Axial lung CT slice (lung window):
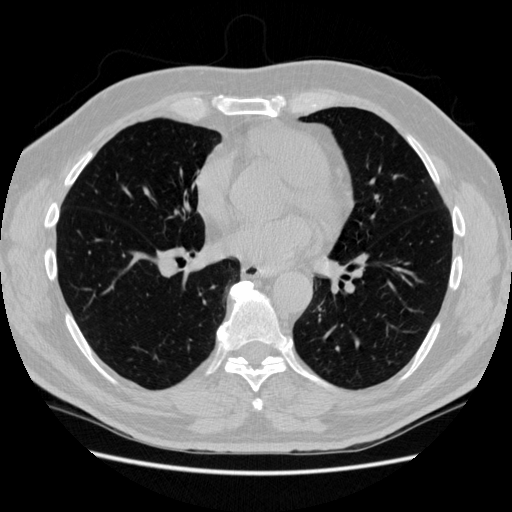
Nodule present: no